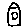
Label: house